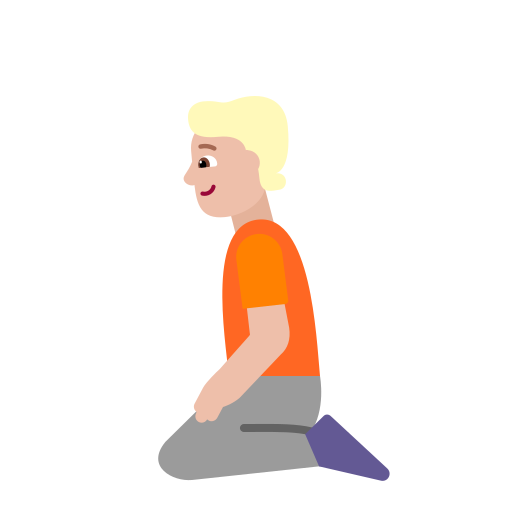
person kneeling flat  light